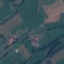
Label: Pasture